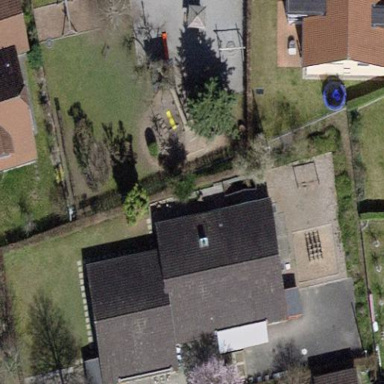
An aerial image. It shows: Kindergarten building.